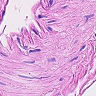
Metastatic tissue present: no